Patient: sex M, age 42
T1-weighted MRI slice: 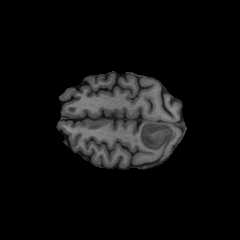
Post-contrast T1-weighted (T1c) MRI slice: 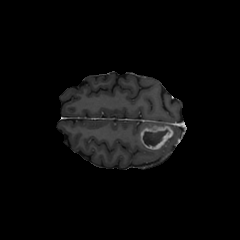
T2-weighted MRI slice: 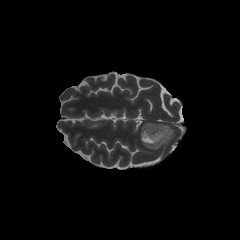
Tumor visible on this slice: yes
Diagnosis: Glioblastoma, IDH-wildtype
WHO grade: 4